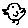
Label: bird